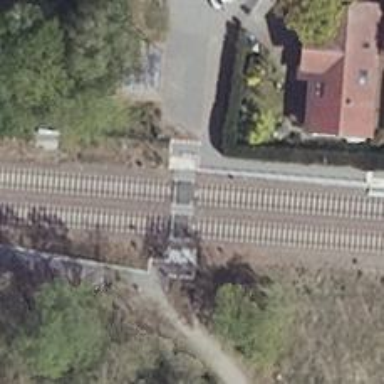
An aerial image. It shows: Railway crossing with chicane feature.